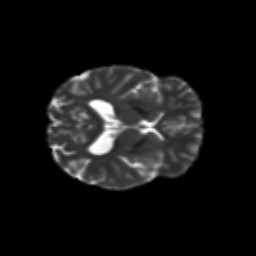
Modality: T2w
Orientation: axial
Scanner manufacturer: siemens
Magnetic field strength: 3 T
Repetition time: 9.2 s
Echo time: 0.084 s